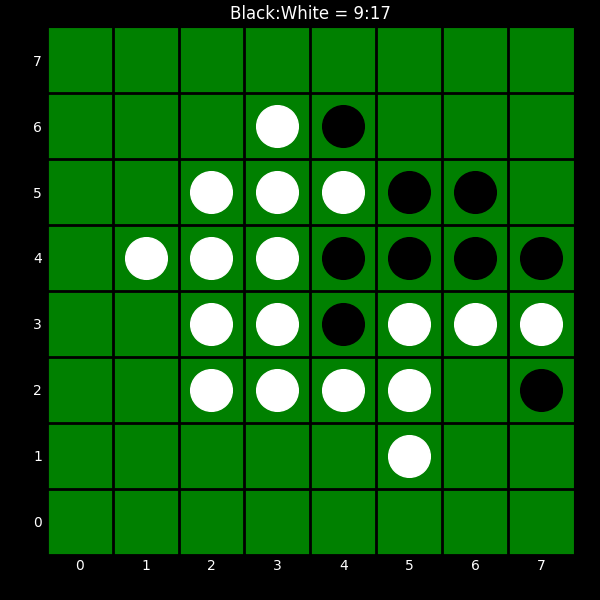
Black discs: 9
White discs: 17